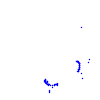
Particle: proton